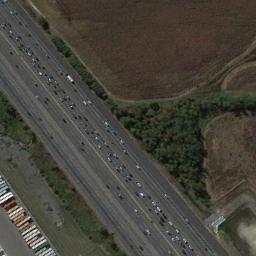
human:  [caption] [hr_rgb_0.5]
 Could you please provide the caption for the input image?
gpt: The freeway is next to the bare land and some trees .

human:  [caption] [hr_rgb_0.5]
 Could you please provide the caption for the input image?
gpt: There are large tracts of brown farmland around the freeway and there are many cars on the freeway .

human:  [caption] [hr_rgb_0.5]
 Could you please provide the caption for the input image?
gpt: There are only a few cars on the highway .

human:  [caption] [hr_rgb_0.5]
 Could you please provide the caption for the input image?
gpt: A straight freeway goes through the farmland and some cars are driving on the freeway .

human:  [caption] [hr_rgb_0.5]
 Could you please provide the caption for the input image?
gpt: There are some trees and bare land beside the freeway .